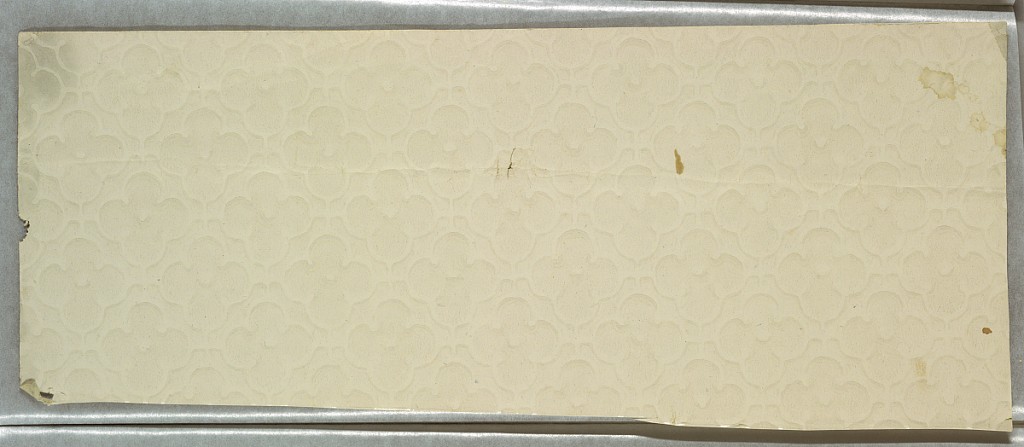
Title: Ceiling paper
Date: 1850–1900
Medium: Machine-printed on machine-made paper
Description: Repeating quatrefoil pattern, each with a single dot in the center. Printed in taupe on satin white ground.